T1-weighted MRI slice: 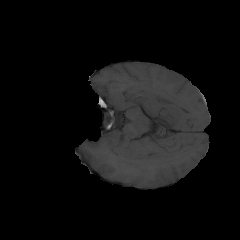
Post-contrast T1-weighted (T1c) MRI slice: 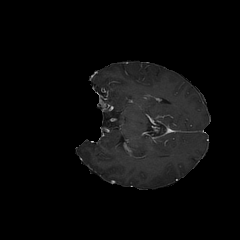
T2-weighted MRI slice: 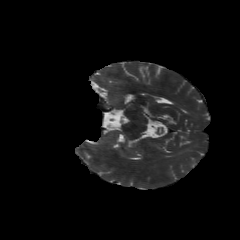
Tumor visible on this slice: no